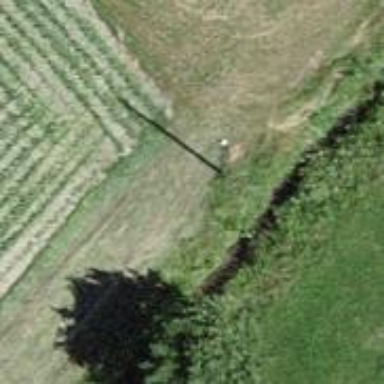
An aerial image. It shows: Power pole.